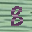
Label: 8